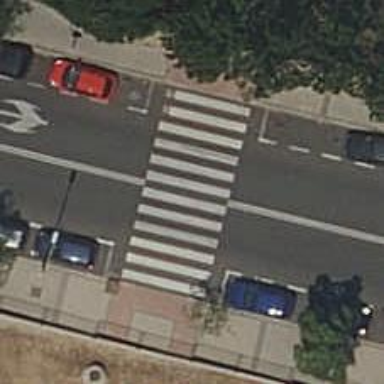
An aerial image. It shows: Zebra crossing on the road.